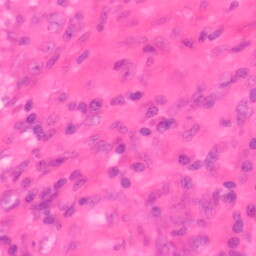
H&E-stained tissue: Colon